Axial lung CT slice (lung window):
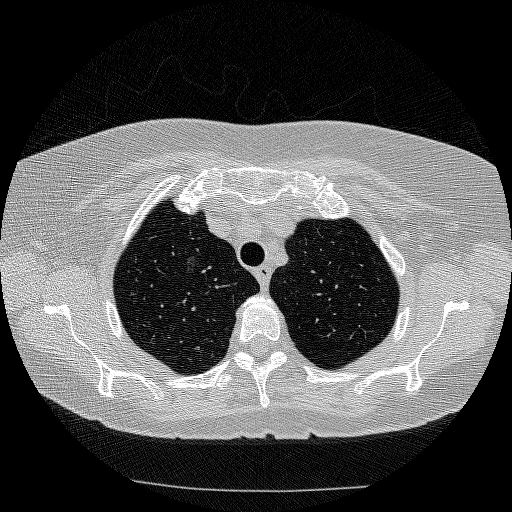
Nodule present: no